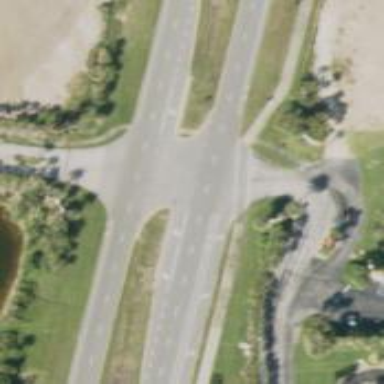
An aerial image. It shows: Primary highway with cycling track.